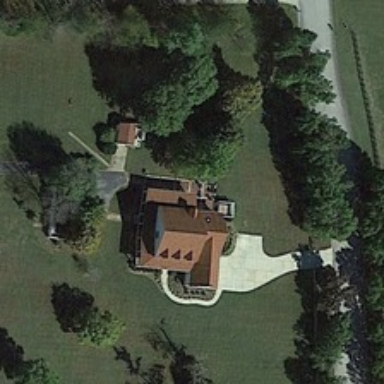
A building is surrounded by some sparse green trees .